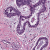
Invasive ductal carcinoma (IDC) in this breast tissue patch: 0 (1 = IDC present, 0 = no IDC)